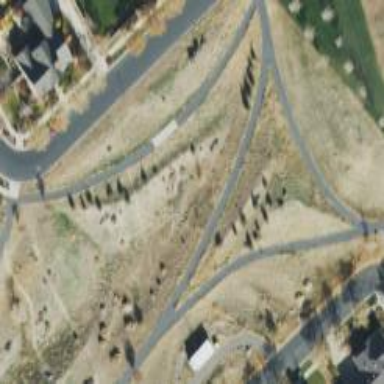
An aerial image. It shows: Asphalt path with excellent trail visibility.